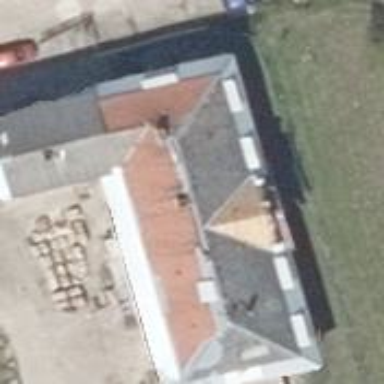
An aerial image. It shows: Red building with mansard roof made of roof tiles.